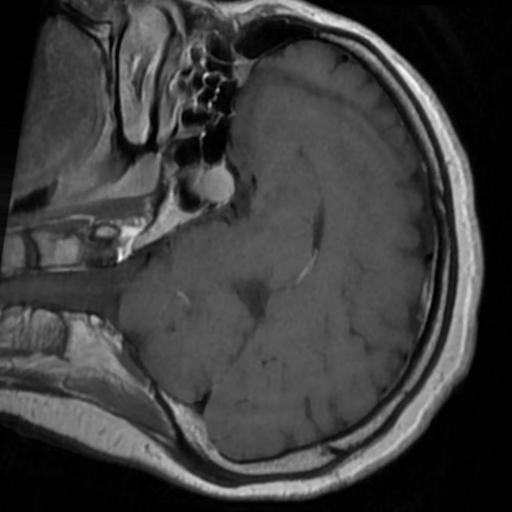
Label: brain_tumor